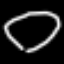
Label: diamond